Question: I have Simple application.
---

---
'''
<Window x:Class="WpfControlReview.MainWindow" xmlns="http://schemas.microsoft.com/winfx/2006/xaml/presentation" xmlns:x="http://schemas.microsoft.com/winfx/2006/xaml" Title="MainWindow" mc:Ignorable="d" xmlns:d="http://schemas.microsoft.com/expression/blend/2008" xmlns:mc="http://schemas.openxmlformats.org/markup-compatibility/2006" Height="120" Width="277" ResizeMode="NoResize">
<Grid>
<Button HorizontalAlignment="Stretch" Name="button1" VerticalAlignment="Stretch" HorizontalContentAlignment="Center" Click="button1_Click">
<StackPanel HorizontalAlignment="Stretch" Name="stackPanel1" VerticalAlignment="Stretch" Orientation="Vertical">
<Label IsHitTestVisible="False" Content="Select your options and press to commit" Name="label1" HorizontalContentAlignment="Center" FontSize="12" />
<StackPanel Name="stackPanel2" Orientation="Horizontal">
<Expander Header="Color" x:Name="expander1"/>
<Expander Header="Make" x:Name="expander2"/>
<Expander Header="Payment" x:Name="expander3"/>
</StackPanel>
</StackPanel>
</Button>
</Grid>
</Window>
'''
---
'''
private void button1_Click(object sender, System.Windows.RoutedEventArgs e)
{
Application.Current.Shutdown();
}
'''
When I click button application closes. That is what I want.
But when I click on one of the expanders application also closes. How to avoid that? I don't want application to close when user clicks on one of three arrows.
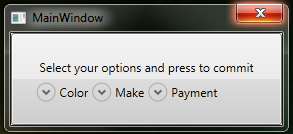
Answer: Try checking the source for the click (as Click events bubble up until someone explicitly handles them). And because the Button is a parent of the expander, it will receive its click event too (did you mean to put the expander the button?):
'''
private void button1_Click(object sender, System.Windows.RoutedEventArgs e)
{
if (e.Source == this.button1)
{
Application.Current.Shutdown();
}
}
'''